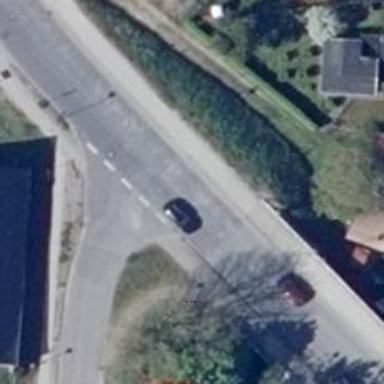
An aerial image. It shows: Primary highway with asphalt surface. There are sidewalks on both sides and cycle track.